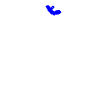
Particle: electron